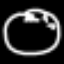
Label: clock